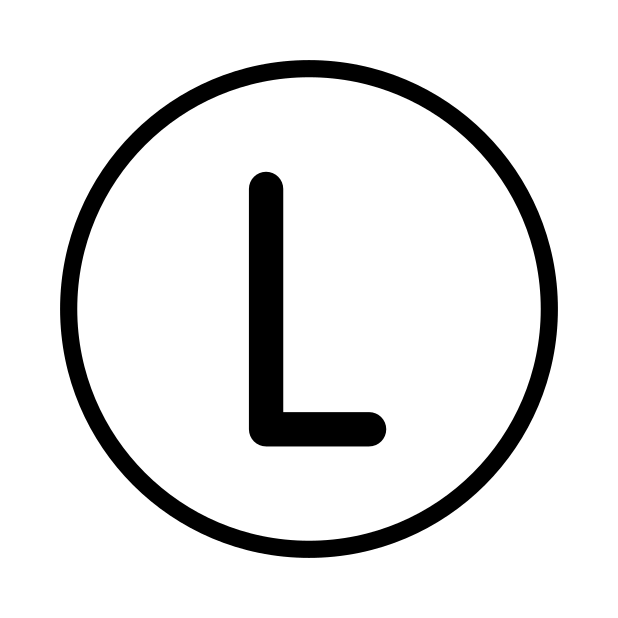
Emoji: 🇱
Name: regional indicator symbol letter l
Unicode: 0x1f1f1